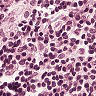
Metastatic tissue present: no